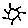
Label: sun